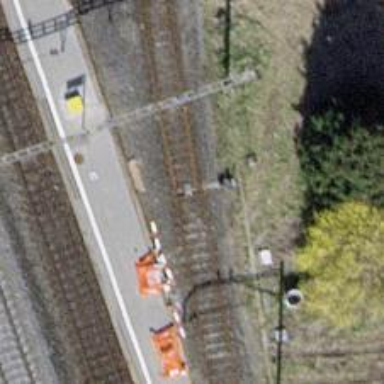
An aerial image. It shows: Railway switch.